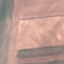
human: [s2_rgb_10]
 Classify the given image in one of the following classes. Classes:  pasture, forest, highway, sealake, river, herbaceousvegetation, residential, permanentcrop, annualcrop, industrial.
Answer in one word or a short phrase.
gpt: AnnualCrop